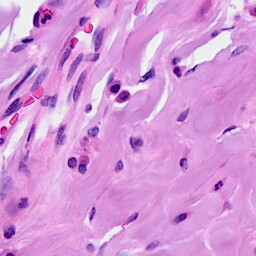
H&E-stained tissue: Breast